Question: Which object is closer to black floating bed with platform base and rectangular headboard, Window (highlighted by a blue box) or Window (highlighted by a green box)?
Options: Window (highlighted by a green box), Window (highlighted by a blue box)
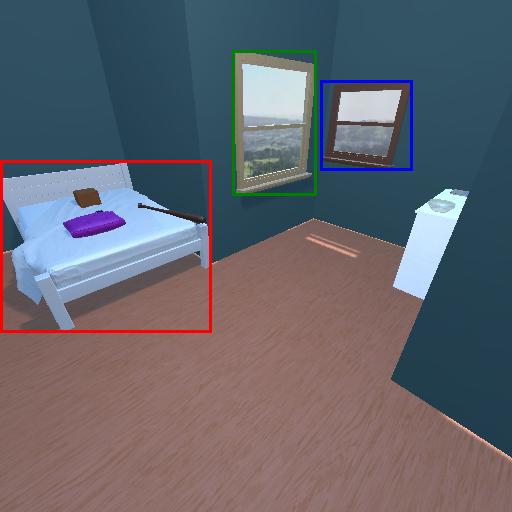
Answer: Window (highlighted by a green box)